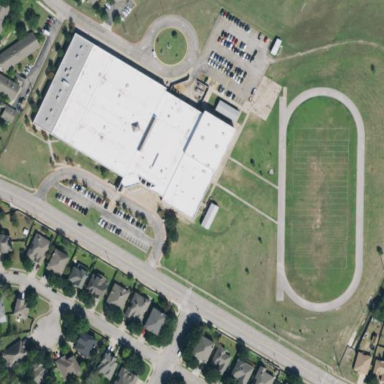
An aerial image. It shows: School.